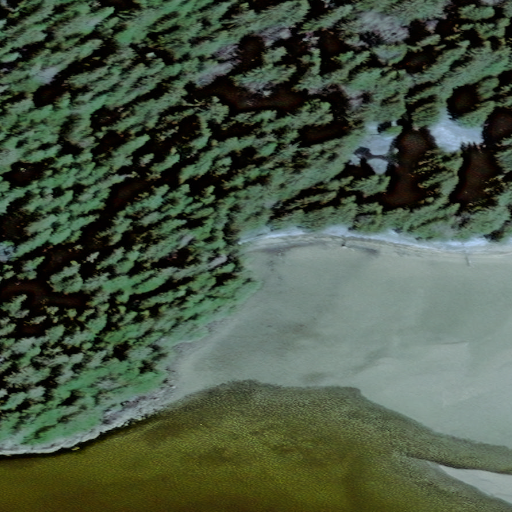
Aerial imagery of cape in Alaska named Bluff Point containing only unknown